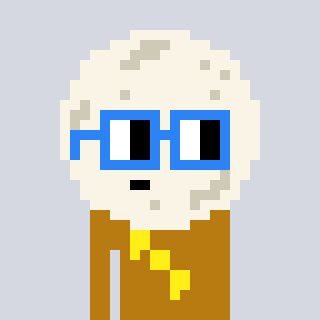
a pixel art character with square blue glasses, a moon-shaped head and a gold-colored body on a cool background